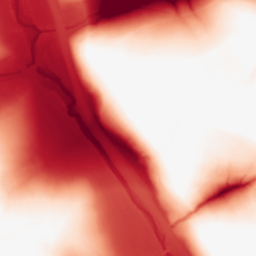
Category: morphological
Decomposition family: tophat
Decomposition parameters: size: 100
mode: black
Upsampling method: cubic_mitchell
Upsampling parameters: scale: 2
Upsampling scale: 2